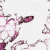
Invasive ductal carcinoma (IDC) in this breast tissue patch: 0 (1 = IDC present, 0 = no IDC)